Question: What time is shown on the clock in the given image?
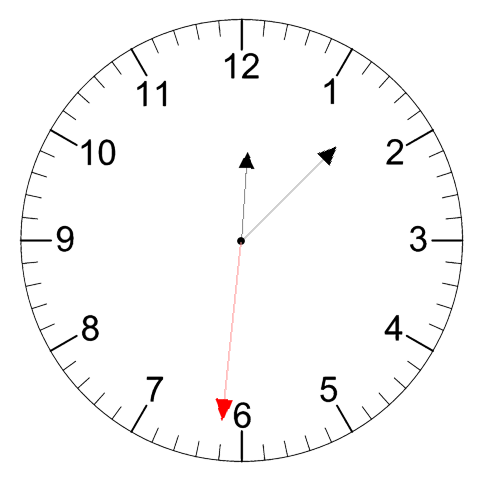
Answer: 12:07:31